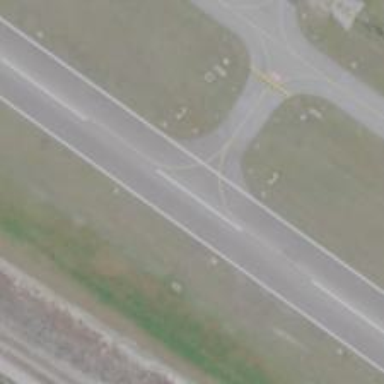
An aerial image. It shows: Asphalt runway at the airport.